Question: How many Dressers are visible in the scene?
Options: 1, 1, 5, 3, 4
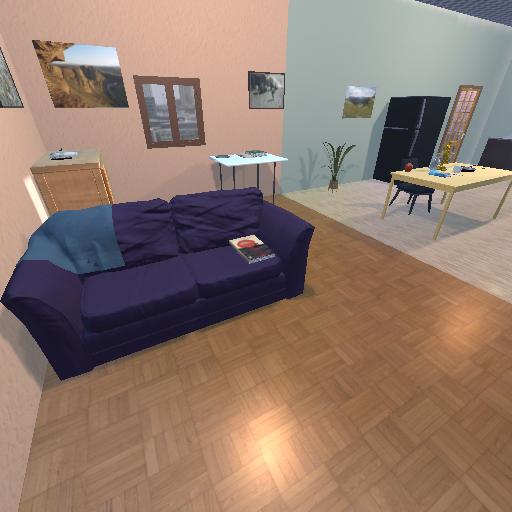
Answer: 1